I will show an image sequence of human cooking. I have annotated the images with numbered circles. Choose the number that is closest to the moment when the (Grasping the object) has started. You are a five-time world champion in this game. Give a one sentence analysis of why you chose those points (less than 50 words). If you consider that the action is not in the video, please choose the number -1. Provide your answer at the end in a json file of this format: {"points": []}
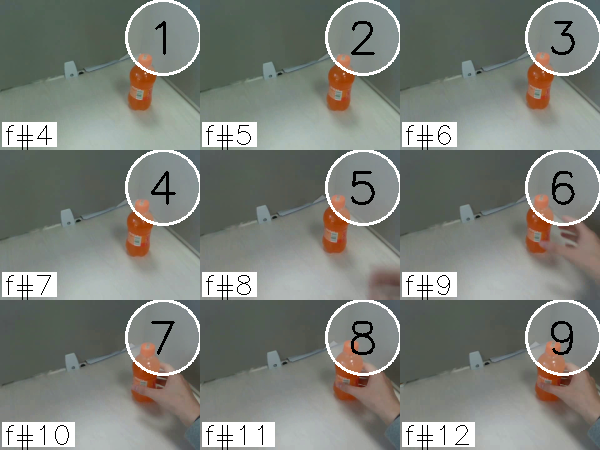
Frame 8 shows the clearest moment of hand-object contact.
{"points": [8]}